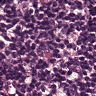
Metastatic tissue present: no